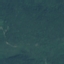
Label: Forest